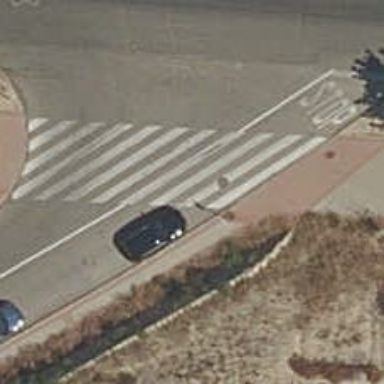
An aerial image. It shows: Zebra crossing on footway.